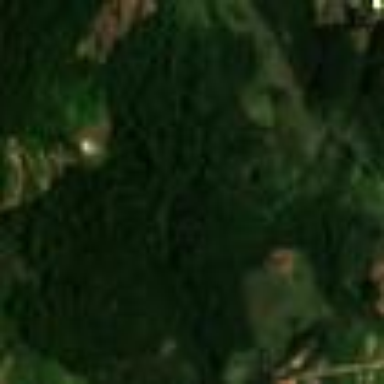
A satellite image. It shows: Woodland with broadleaved trees that are evergreen.